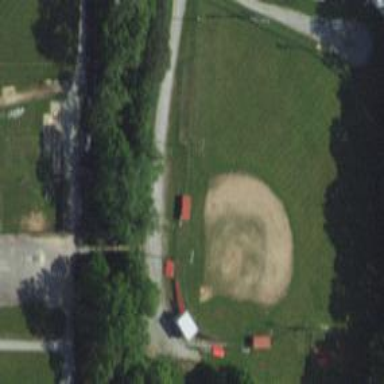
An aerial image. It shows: Grass pitch used for baseball.